Current action and preconditions to check: trajectory_clear

Your task: For each precondition in the list above, predict whether it will hold at this action.

Consider the current scene as observed from the mobile robot's camera, and analyze the predicted future states of all dynamic agents (e.g., people, animals, vehicles, or any moving entities) within the NEXT SECOND.

IMPORTANT: Only answer "very likely" if you are absolutely certain—based on strong, clear evidence—that a dynamic agent will violate the precondition in the predicted future state. Do NOT answer "very likely" for unlikely, ambiguous, or low-probability risks.

Ask yourself for each precondition: Is there a high probability, with clear and convincing evidence, that the predicted future states of any dynamic agent will interfere with the predicted future state of the currently executing action within the NEXT SECOND, causing that precondition to fail?

Assess the risk level based on these predictions. Use "likely" or "very likely" if motions create a clear risk of interference.

Use "neutral" or "improbable" if agents are nearby but their predicted paths are clearly diverging or non-conflicting.

Failure Risk Categories: "very improbable", "improbable", "neutral", "likely", "very likely"

Answer Format: Output ONLY the probability_of_failure value from these categories: "very improbable", "improbable", "neutral", "likely", "very likely"

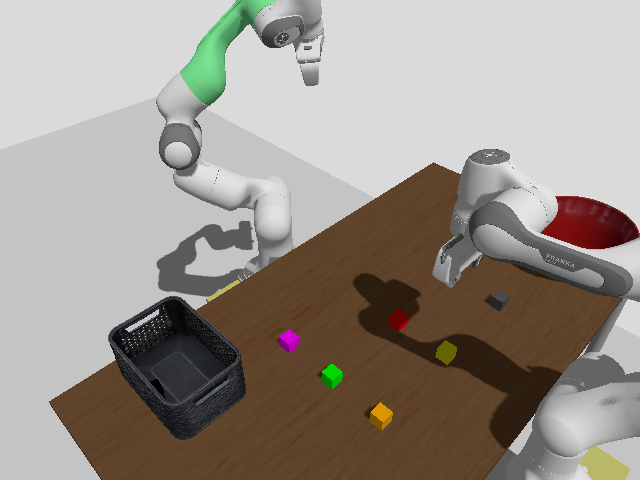

Answer: very improbable